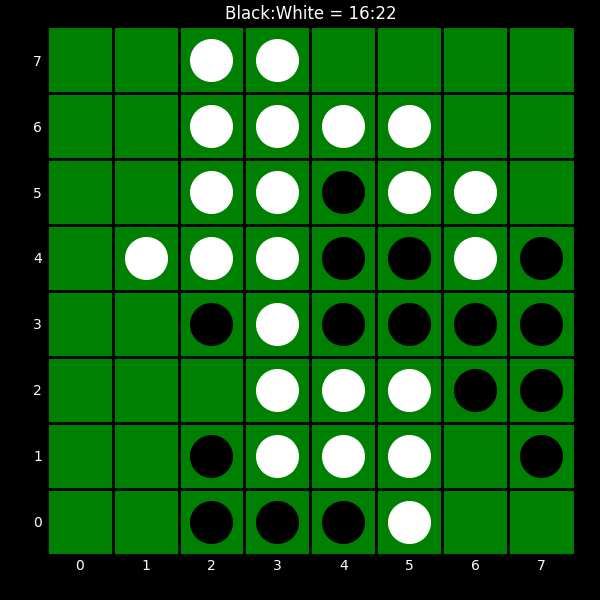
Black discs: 16
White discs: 22